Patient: sex F, age 67
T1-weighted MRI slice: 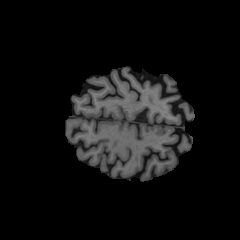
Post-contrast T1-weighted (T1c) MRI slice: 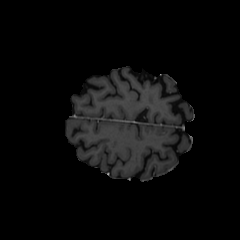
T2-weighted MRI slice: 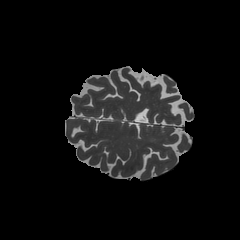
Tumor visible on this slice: no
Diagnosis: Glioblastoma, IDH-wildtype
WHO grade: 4